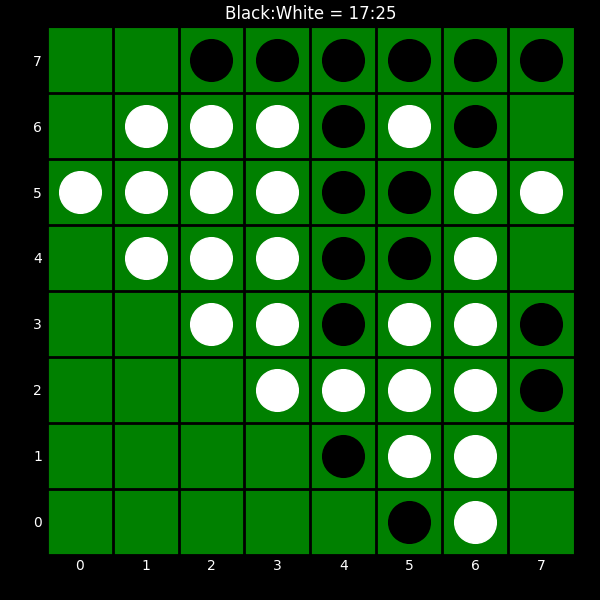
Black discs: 17
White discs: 25